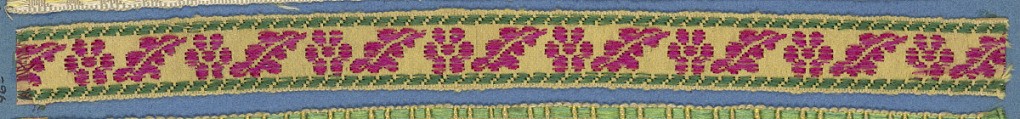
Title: Trimming
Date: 19th century
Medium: silk Technique: woven
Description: Red, green and yellow trimming fragment in a design of leaves and diagonal lines between borders of diagonal blocks.